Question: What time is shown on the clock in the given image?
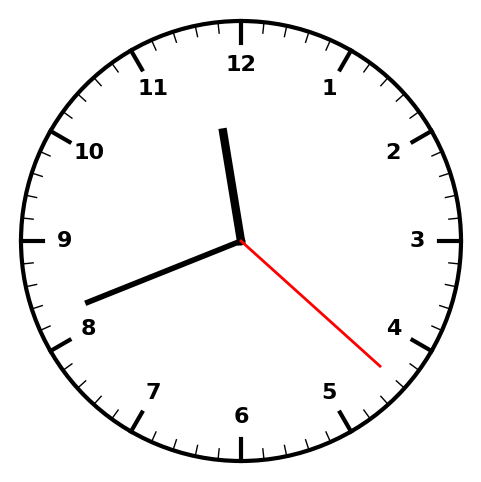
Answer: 11:41:22